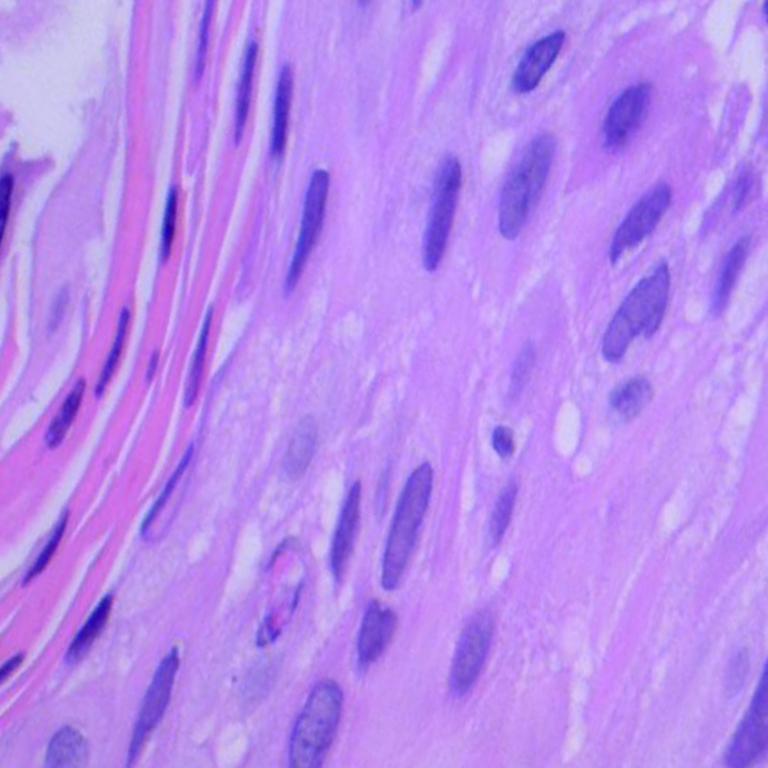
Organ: lung
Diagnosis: squamous carcinomas